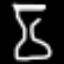
Label: hourglass